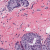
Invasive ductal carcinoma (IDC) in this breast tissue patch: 0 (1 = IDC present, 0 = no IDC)